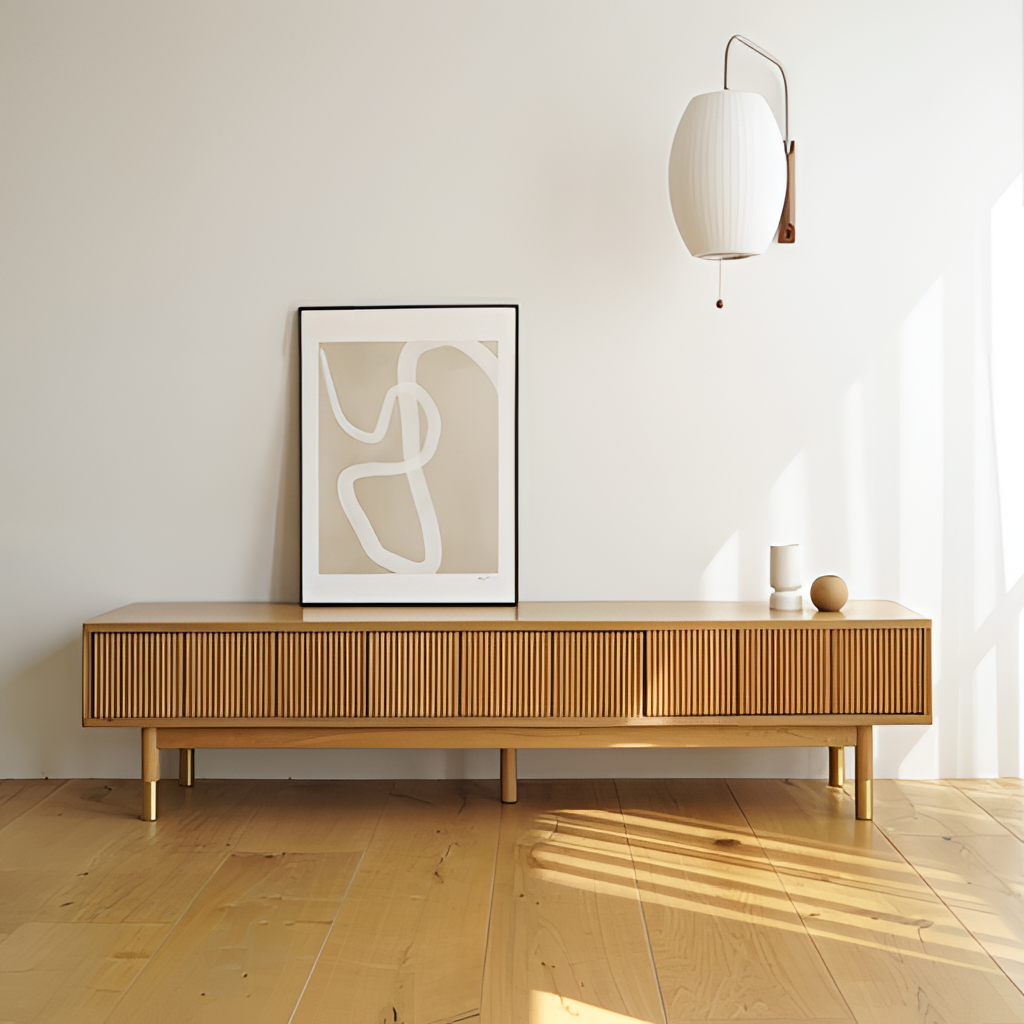
light brown wood console table, living room, minimalist, light brown wood flooring, with plank pattern, paint wallpaper, with solid pattern